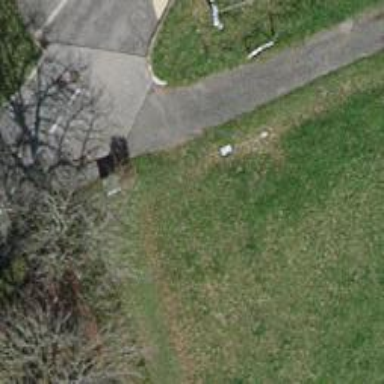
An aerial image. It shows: Swing gate.